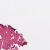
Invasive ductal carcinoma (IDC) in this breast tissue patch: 0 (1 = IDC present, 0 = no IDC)